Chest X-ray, PA view. Patient: 65 years old, sex M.
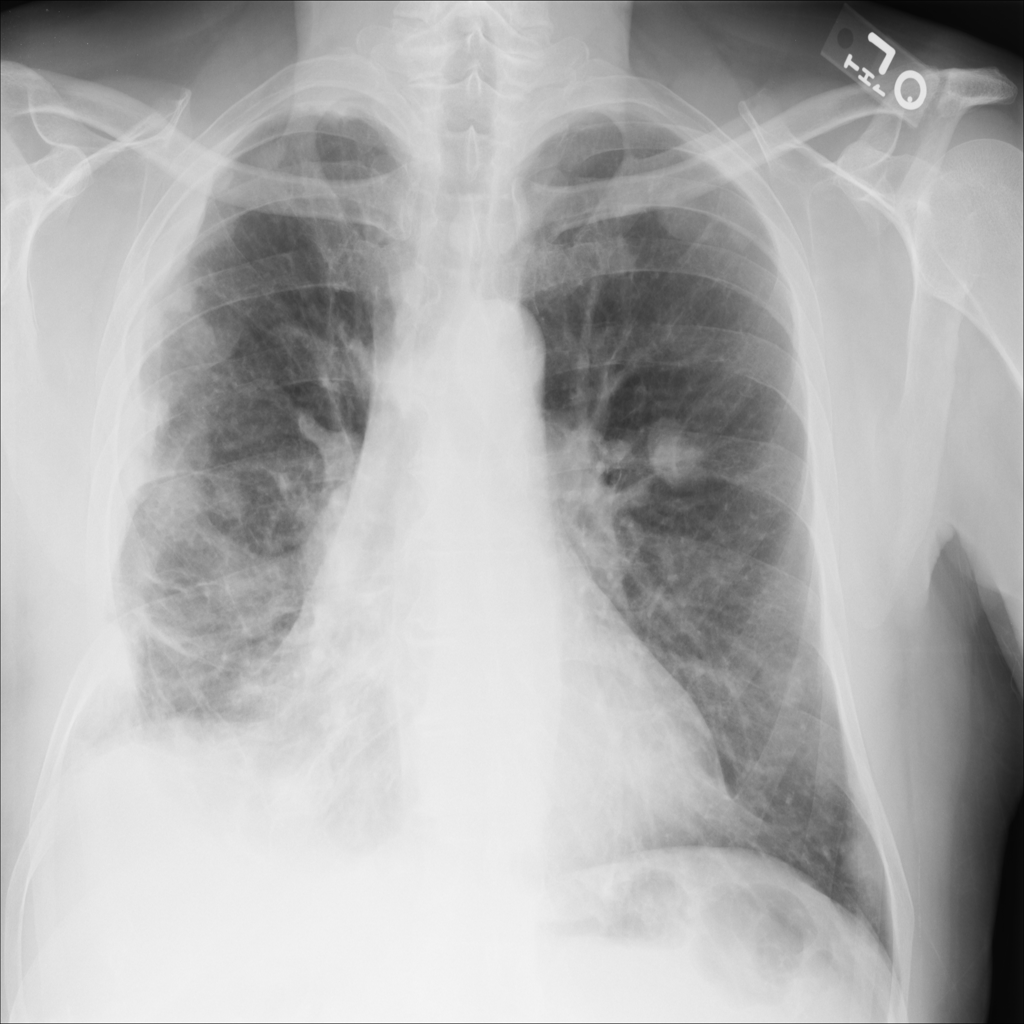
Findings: Nodule, Pleural_Thickening